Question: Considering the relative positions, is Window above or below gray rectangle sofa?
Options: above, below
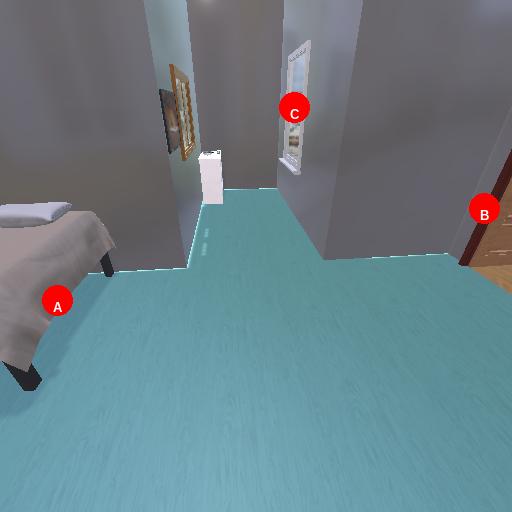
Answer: above